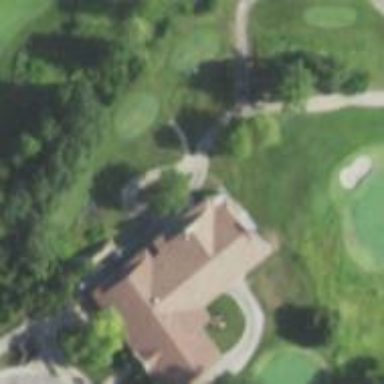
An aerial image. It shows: Path for both roads and golfers.